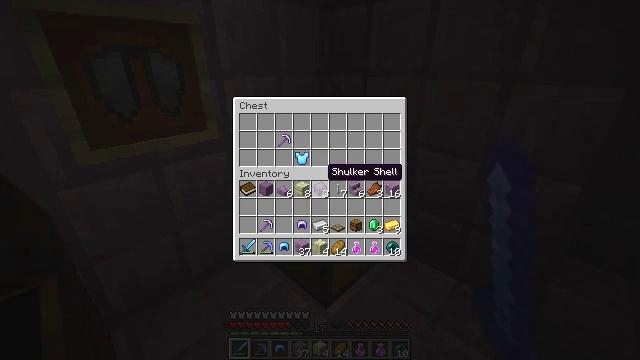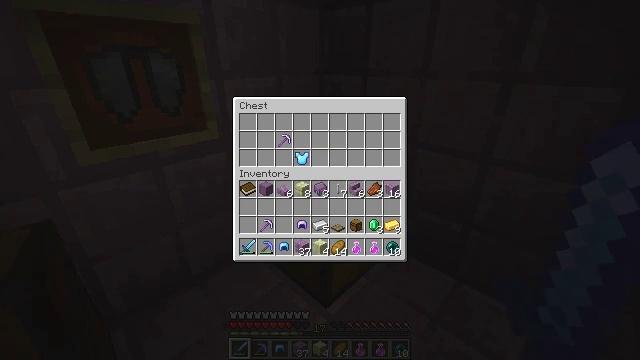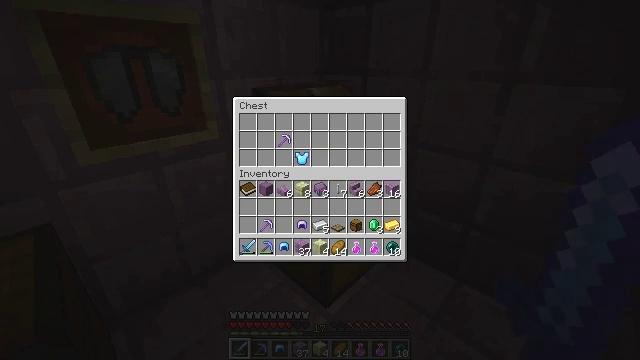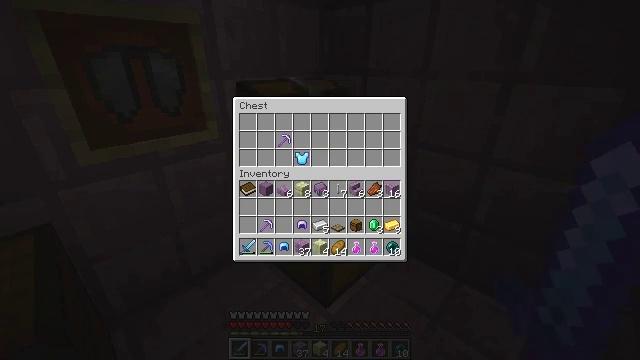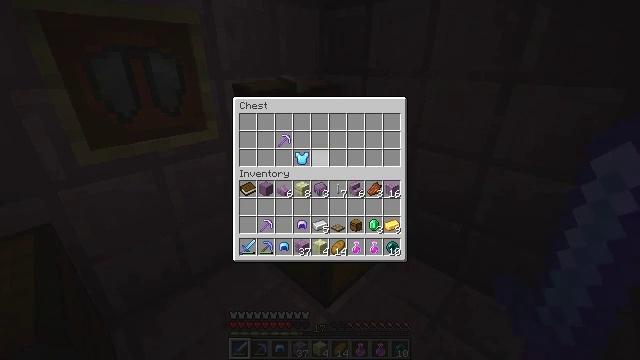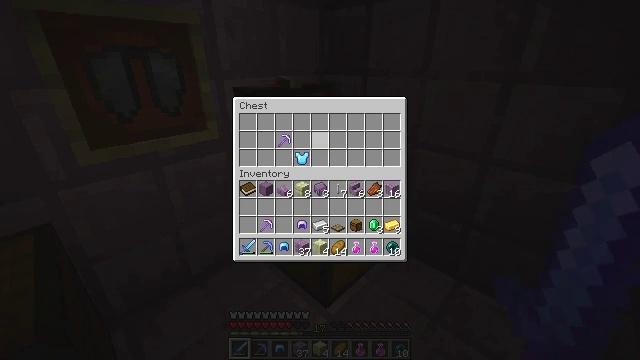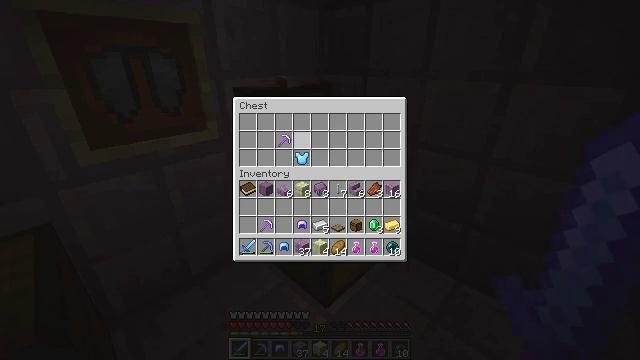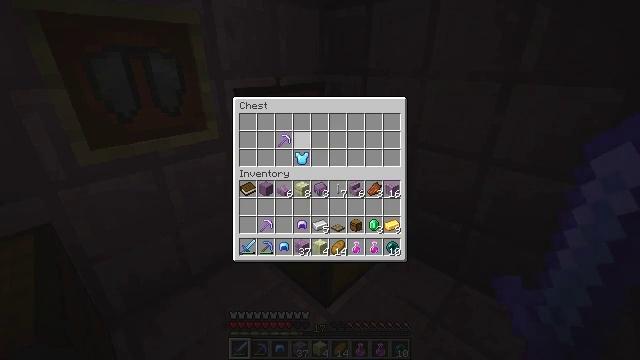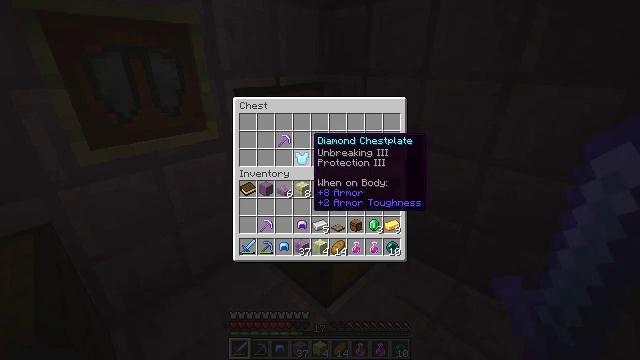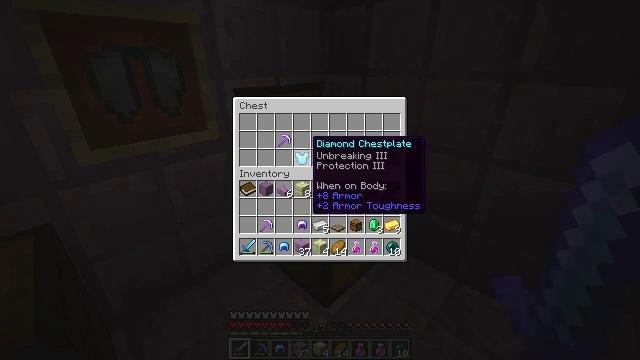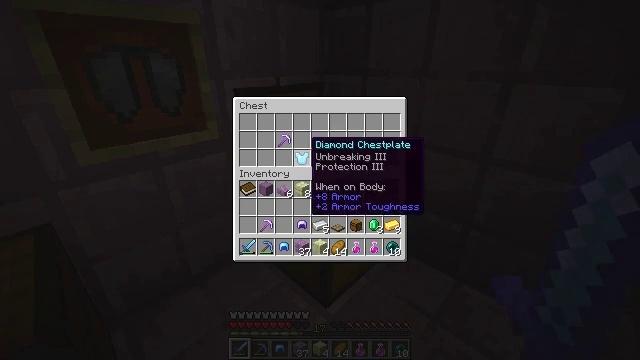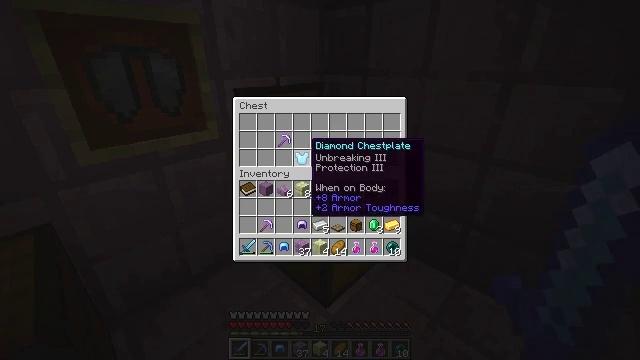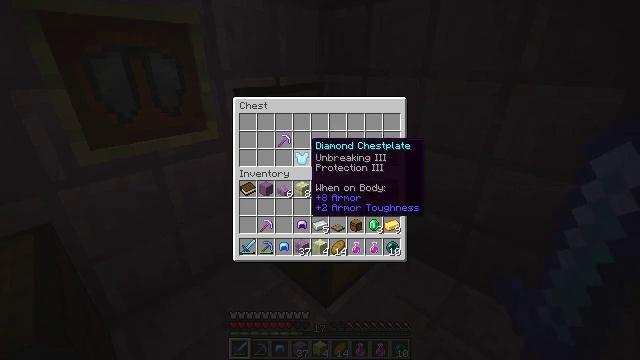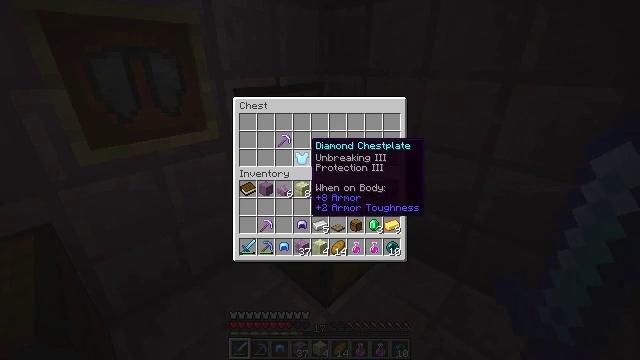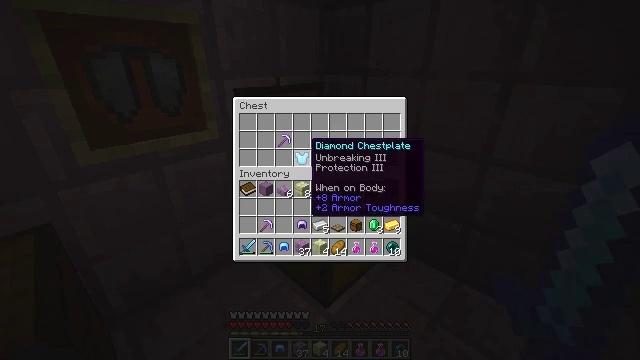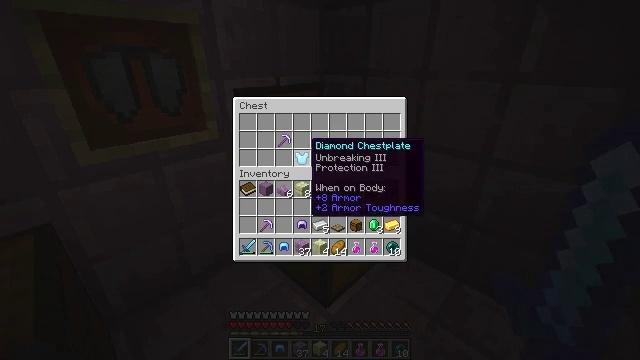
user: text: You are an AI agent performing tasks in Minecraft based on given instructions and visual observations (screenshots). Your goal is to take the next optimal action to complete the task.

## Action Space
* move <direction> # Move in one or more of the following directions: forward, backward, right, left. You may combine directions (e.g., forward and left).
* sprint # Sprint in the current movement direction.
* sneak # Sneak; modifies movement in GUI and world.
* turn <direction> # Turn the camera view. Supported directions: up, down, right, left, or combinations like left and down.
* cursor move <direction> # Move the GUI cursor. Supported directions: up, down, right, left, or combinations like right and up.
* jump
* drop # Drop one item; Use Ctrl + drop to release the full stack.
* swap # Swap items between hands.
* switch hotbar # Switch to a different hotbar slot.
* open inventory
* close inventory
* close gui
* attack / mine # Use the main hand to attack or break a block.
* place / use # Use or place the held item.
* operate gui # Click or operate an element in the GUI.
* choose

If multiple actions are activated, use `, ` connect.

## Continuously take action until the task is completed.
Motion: motion action
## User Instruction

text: Mine the end rod.
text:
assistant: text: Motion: no_op
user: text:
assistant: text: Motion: no_op
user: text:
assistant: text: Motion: sneak
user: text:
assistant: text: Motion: sneak, cursor move up
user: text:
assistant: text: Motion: sneak, cursor move up
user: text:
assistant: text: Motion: sneak
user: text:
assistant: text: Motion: sneak
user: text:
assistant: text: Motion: sneak
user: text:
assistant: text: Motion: sneak
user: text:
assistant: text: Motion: sneak
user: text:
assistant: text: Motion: sneak
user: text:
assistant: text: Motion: sneak
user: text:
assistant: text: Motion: sneak
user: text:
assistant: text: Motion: sneak
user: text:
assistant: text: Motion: sneak
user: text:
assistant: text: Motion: sneak
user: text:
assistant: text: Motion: sneak, operate gui
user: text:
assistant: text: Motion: sneak, operate gui
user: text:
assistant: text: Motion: sneak, operate gui
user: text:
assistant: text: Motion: sneak, cursor move left
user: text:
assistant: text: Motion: sneak, cursor move left
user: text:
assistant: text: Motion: sneak
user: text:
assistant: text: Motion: sneak
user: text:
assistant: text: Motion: sneak
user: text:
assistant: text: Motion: sneak, operate gui
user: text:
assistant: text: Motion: sneak, operate gui
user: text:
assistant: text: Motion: sneak, operate gui
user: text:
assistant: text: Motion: sneak
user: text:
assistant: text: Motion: sneak
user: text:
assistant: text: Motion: sneak